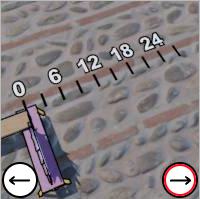
Task: length
Answer: 0
First scale value: 6.0